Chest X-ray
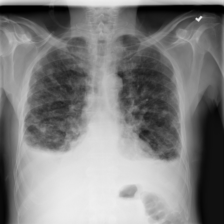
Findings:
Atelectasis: negative
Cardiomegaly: negative
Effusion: positive
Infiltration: negative
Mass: negative
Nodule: positive
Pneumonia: negative
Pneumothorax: negative
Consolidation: negative
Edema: negative
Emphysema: negative
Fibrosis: negative
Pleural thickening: negative
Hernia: negative